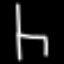
Label: chair